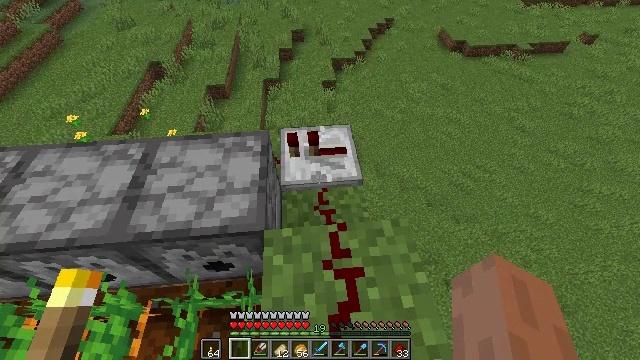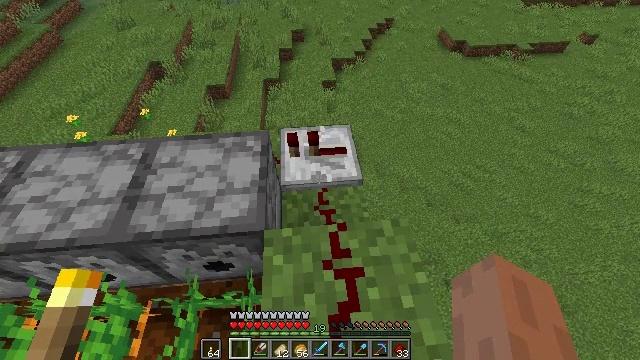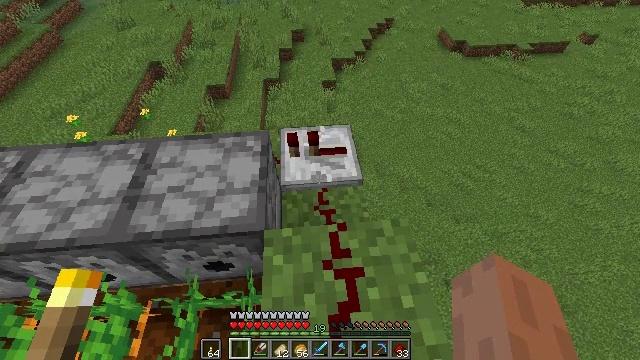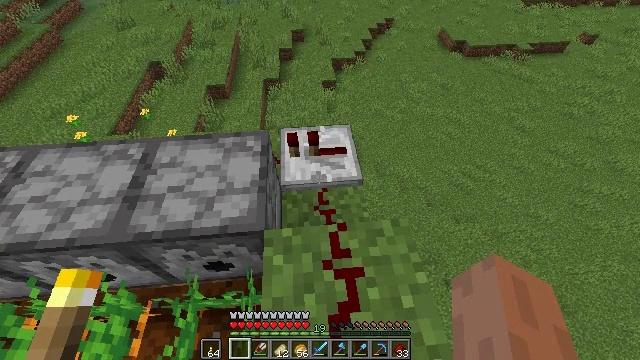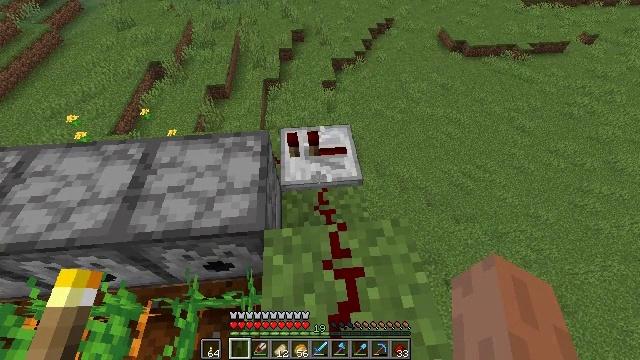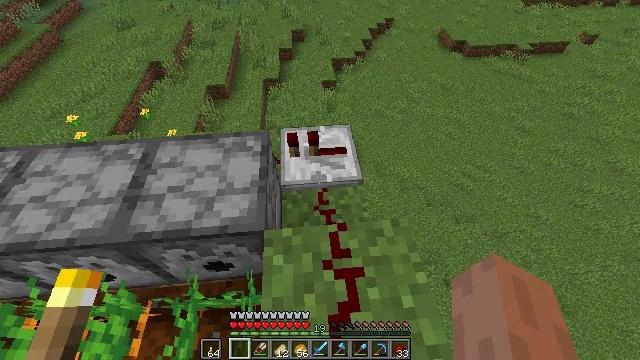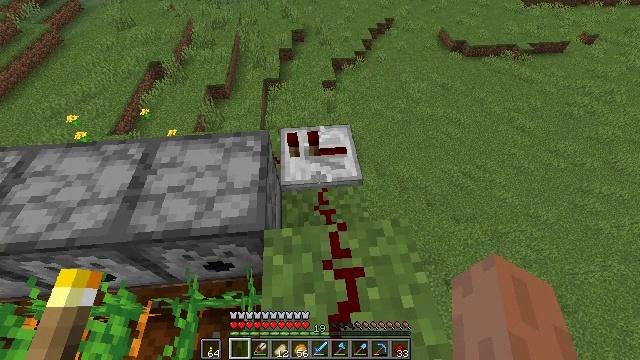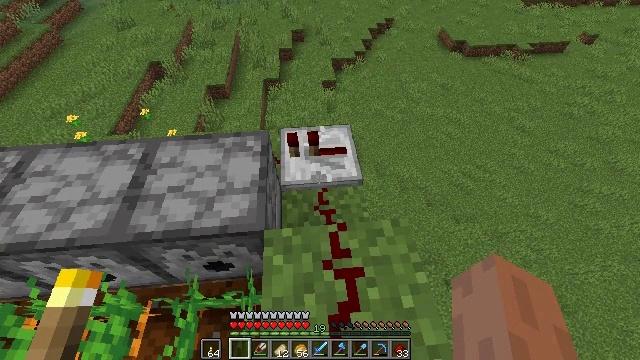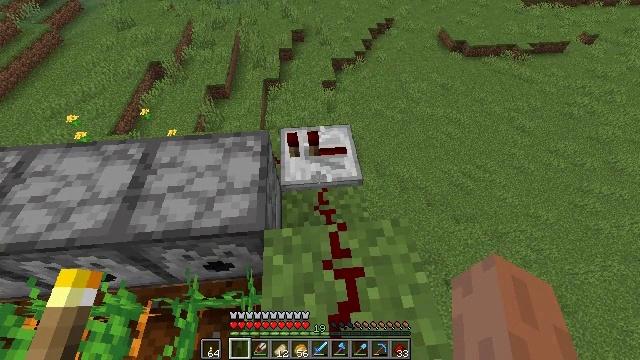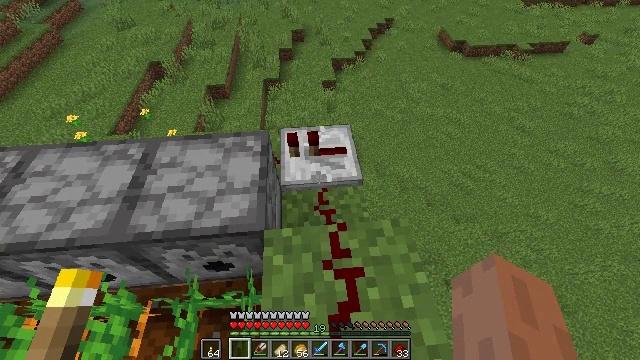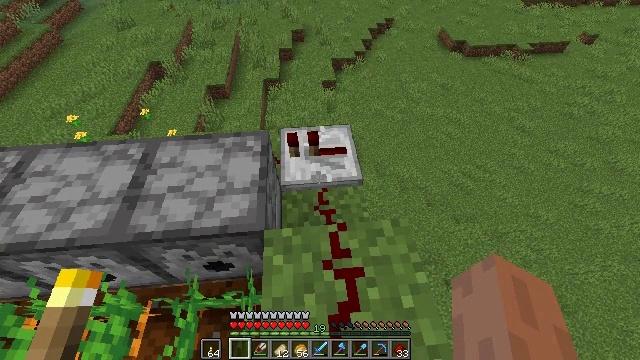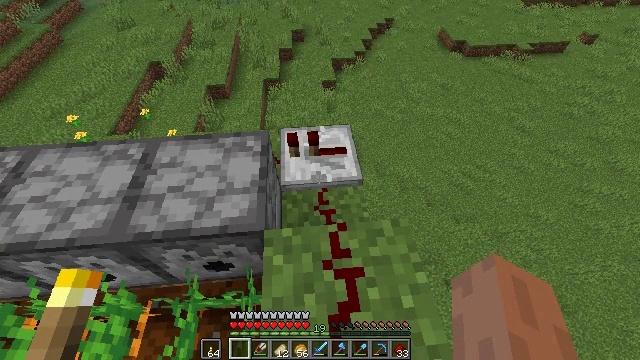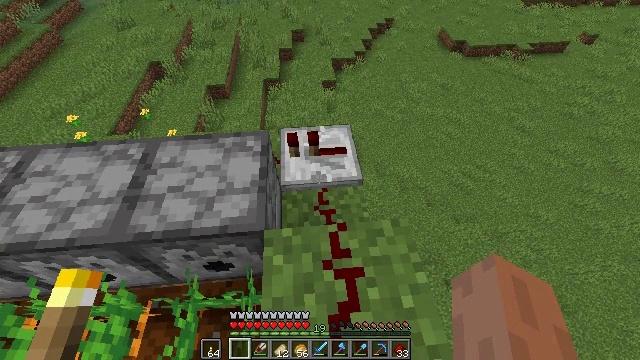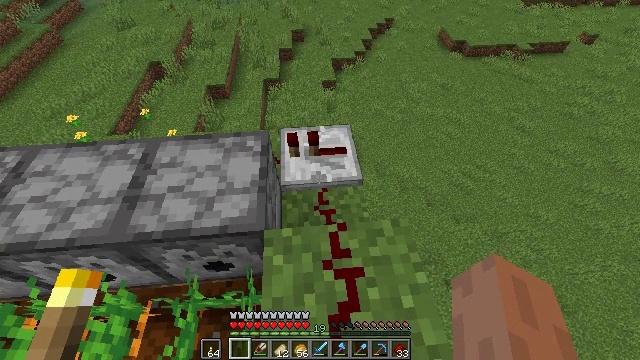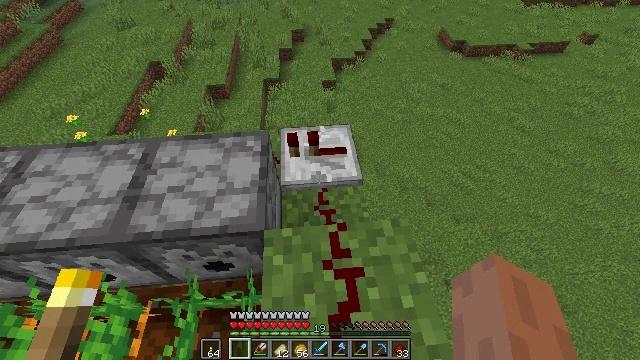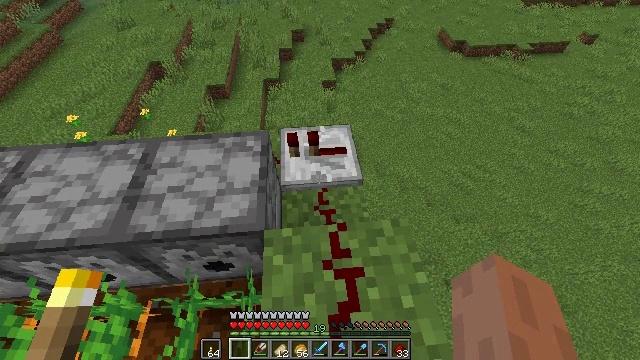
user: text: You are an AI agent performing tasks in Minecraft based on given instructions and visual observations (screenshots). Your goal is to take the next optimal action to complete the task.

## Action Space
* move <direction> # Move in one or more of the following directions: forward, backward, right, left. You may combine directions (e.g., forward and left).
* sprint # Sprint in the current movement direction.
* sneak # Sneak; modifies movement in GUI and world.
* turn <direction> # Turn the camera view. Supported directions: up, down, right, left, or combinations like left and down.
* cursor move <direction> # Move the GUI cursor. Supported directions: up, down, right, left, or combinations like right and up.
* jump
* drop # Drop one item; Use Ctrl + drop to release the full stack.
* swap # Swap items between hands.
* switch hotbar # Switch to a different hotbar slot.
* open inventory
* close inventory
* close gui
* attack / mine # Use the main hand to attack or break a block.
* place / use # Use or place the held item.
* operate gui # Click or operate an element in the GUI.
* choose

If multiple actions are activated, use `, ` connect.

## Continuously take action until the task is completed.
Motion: motion action
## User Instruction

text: Recycle the repeater from a redstone circuit.
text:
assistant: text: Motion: no_op
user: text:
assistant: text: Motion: no_op
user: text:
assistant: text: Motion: no_op
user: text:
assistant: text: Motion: no_op
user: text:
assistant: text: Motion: no_op
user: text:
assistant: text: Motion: no_op
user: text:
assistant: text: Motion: no_op
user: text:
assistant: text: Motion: no_op
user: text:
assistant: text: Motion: no_op
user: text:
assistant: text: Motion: no_op
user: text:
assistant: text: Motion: no_op
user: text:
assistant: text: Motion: no_op
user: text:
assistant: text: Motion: no_op
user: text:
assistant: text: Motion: no_op
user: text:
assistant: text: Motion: no_op
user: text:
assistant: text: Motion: no_op
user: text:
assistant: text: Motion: no_op
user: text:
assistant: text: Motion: no_op
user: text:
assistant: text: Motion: no_op
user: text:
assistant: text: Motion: no_op
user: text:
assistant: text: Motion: no_op
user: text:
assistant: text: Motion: no_op
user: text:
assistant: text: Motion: no_op
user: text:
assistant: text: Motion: turn right and down
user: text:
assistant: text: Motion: no_op
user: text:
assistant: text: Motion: no_op
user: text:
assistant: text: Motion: move forward
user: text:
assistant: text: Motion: move forward and move right, turn down
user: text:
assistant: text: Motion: move forward and move right, turn down
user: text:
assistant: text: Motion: move forward and move right, turn left and down